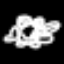
Label: frog